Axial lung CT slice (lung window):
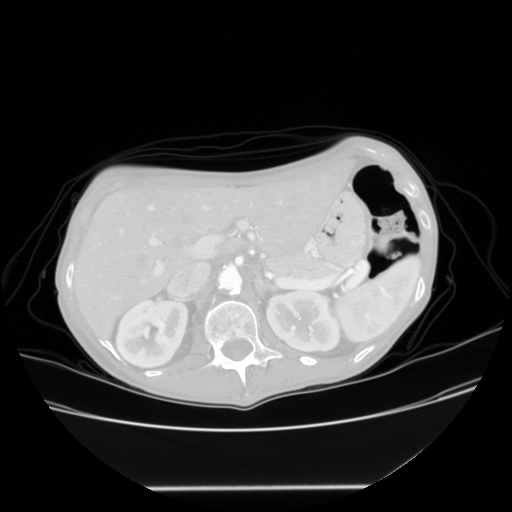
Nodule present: no